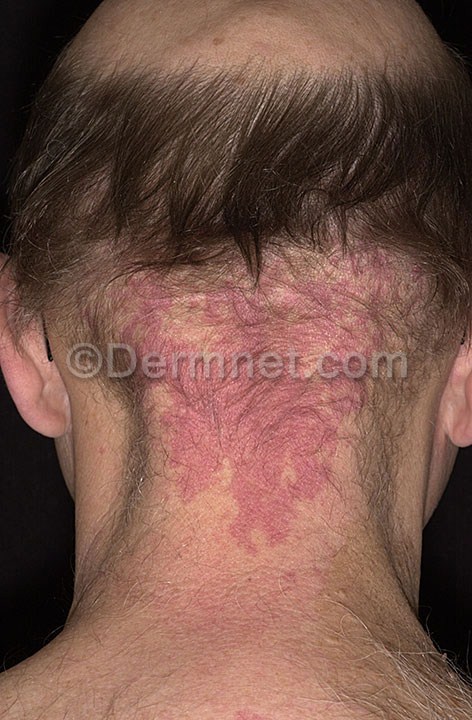
Disease: Vascular Tumors